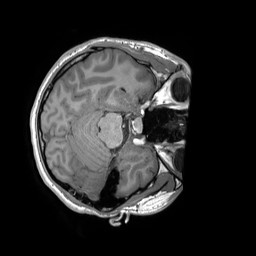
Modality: T1w
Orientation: axial
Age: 19
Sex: male
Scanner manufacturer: siemens
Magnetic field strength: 3 T
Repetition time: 1.8 s
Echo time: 0.00232 s